Group 1:
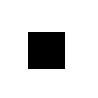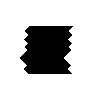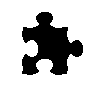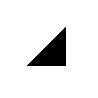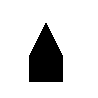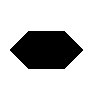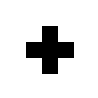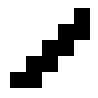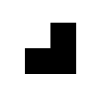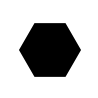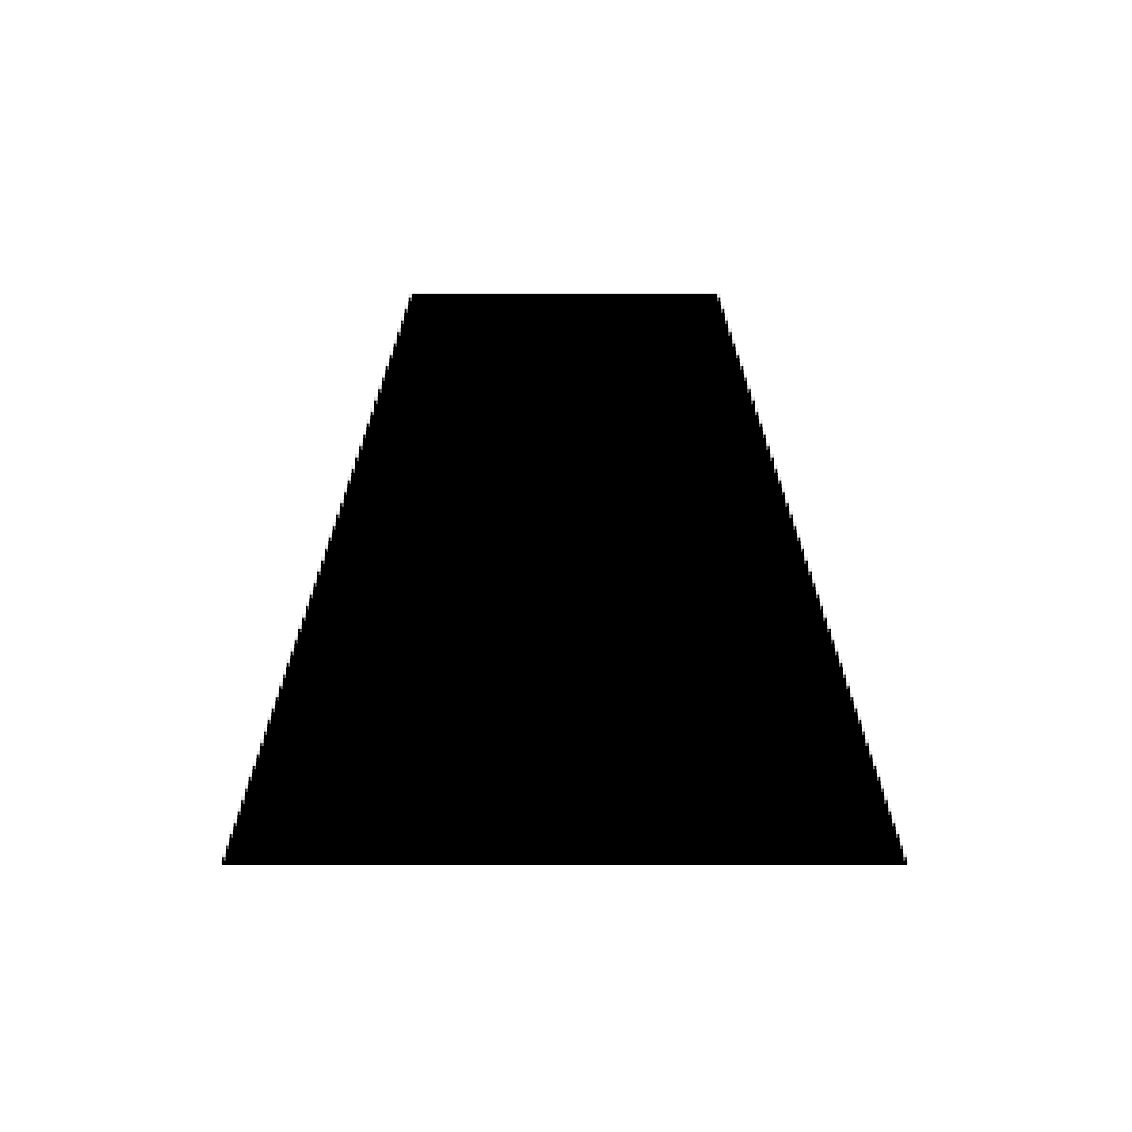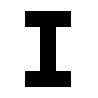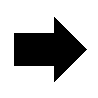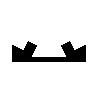
Group 2:
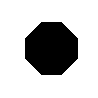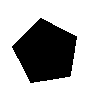
Rule separating the two groups: Tessellates the plane vs. does not tessellate the plane.
Concepts: infinite_plane, tessellation, tiling
Comments: EX7152 is an example of a shape than can be stretched in such a way that it no longer tessellates the plane. This is a property that is only exhibited by shapes that tessellate with rotated copies of themselves. - _ Leo Crabbe _, Mar 05 2021
Author: Aaron David Fairbanks